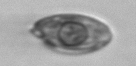
Label: Katodinium_or_Torodinium